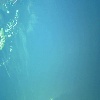
Label: water